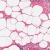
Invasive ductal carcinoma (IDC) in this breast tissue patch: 0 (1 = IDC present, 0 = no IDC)